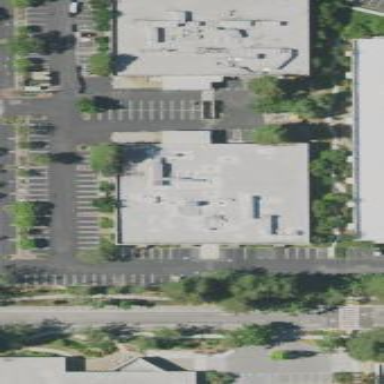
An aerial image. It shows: Office building.